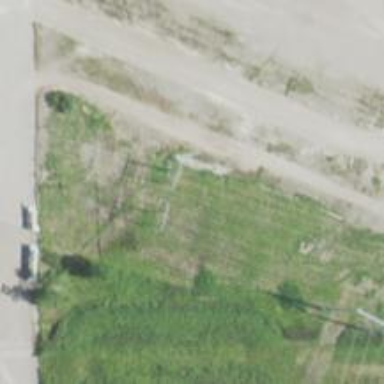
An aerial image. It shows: H-frame power pole.